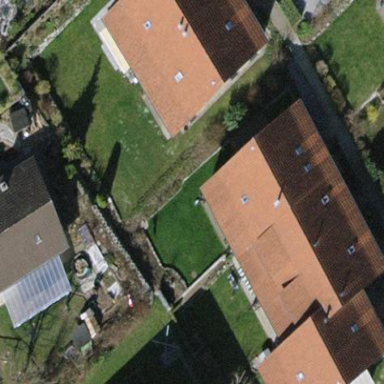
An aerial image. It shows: Terrace building.